Aerial crown-view tile of a tropical tree (Barro Colorado Island, Panama), acquired 20250512:
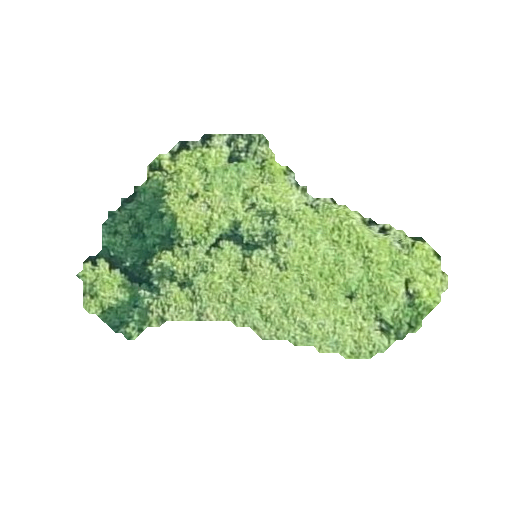
Species: Prioria copaifera
GBIF accepted scientific name: Prioria copaifera
Crown area: 75.846 m²